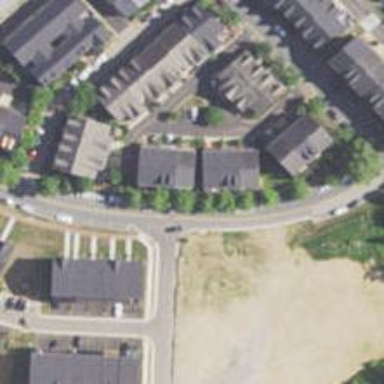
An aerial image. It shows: Left sidewalk along asphalt tertiary road.